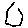
Label: hexagon